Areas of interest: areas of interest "Sport and cultural"
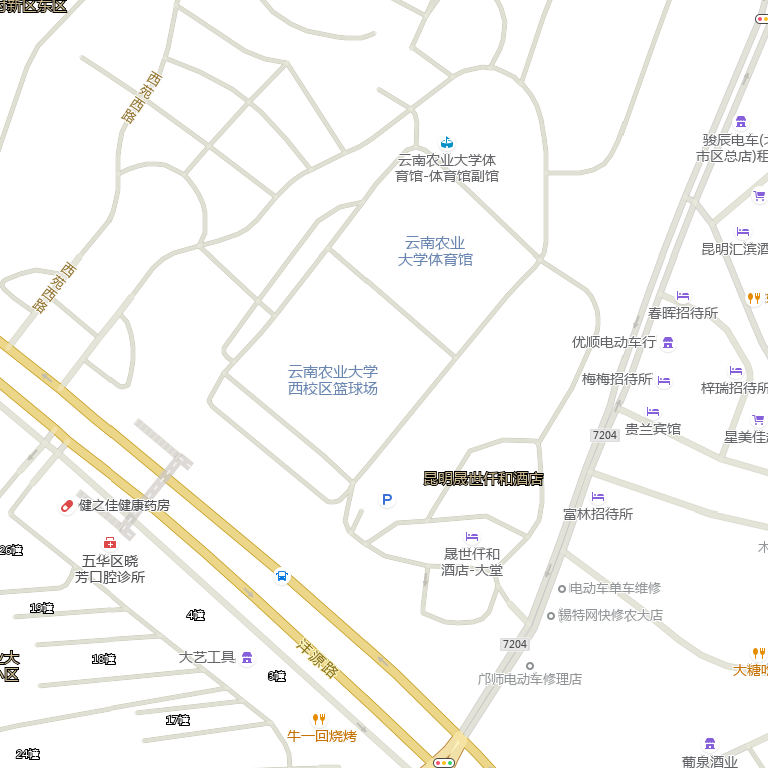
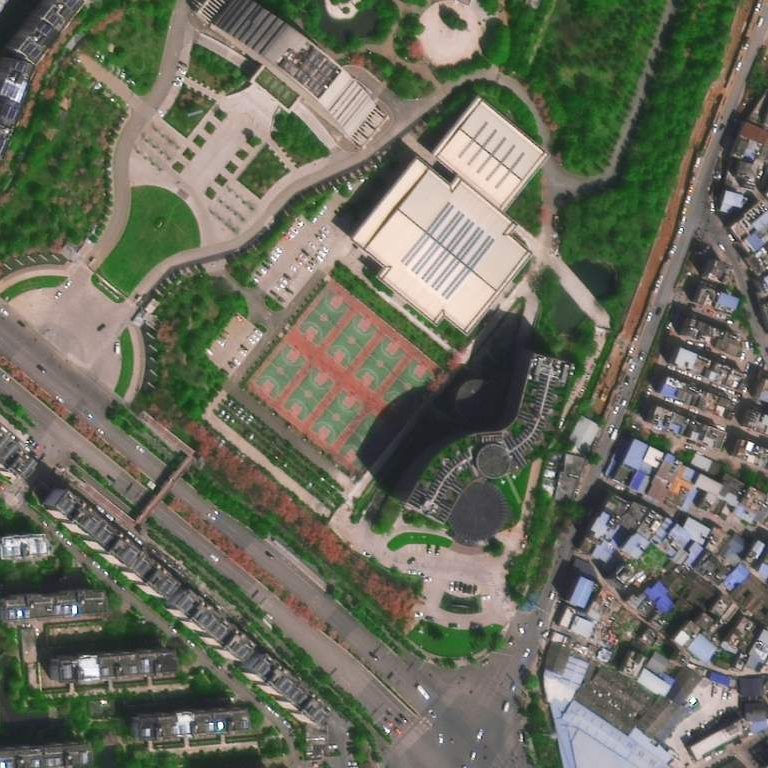